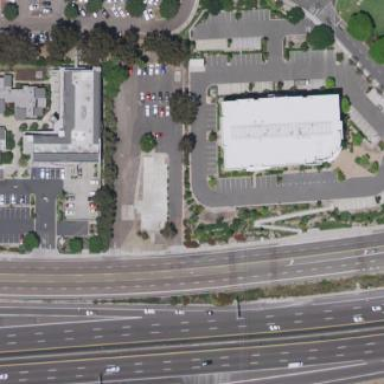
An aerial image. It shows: Parking aisle designated as service road.